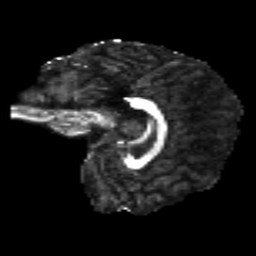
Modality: FA
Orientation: sagittal
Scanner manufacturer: siemens
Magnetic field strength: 3 T
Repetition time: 4.16 s
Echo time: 0.0806 s